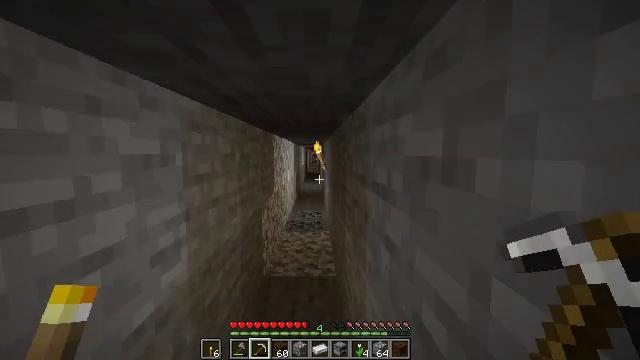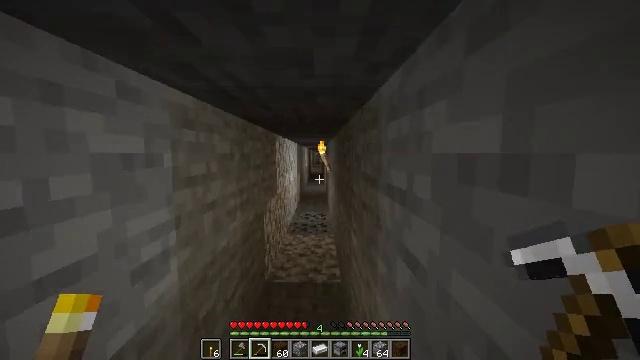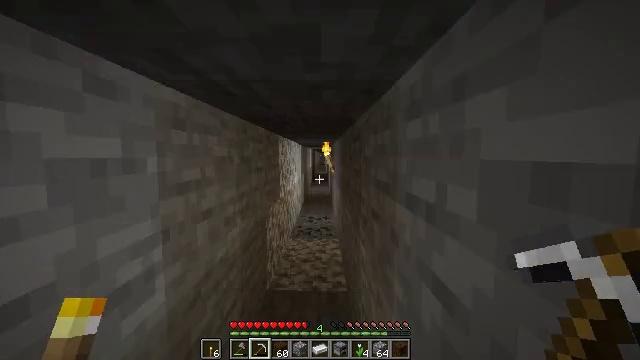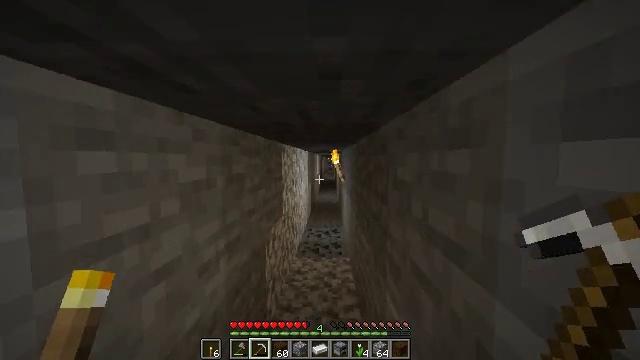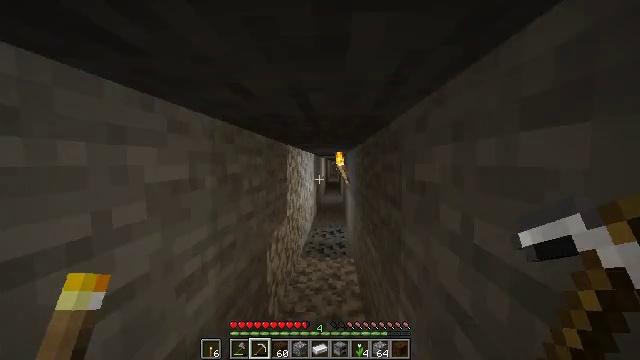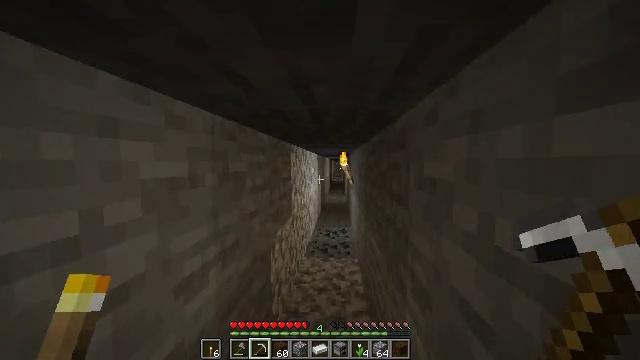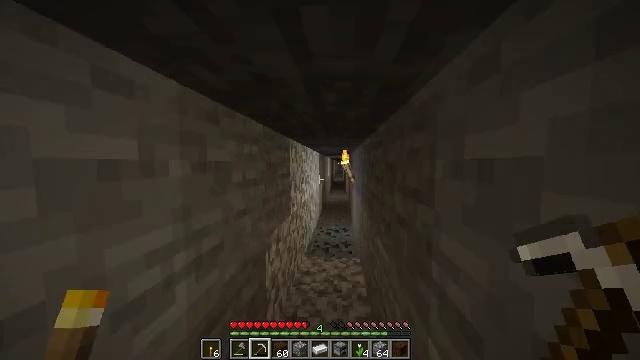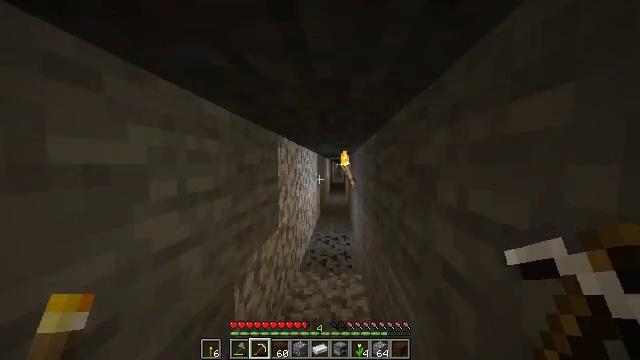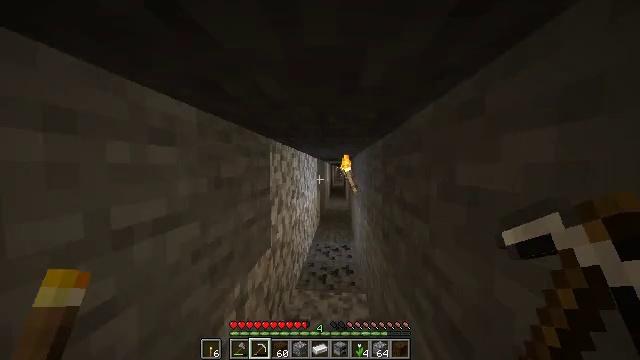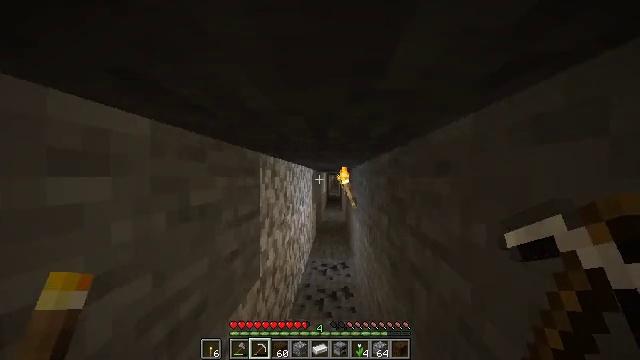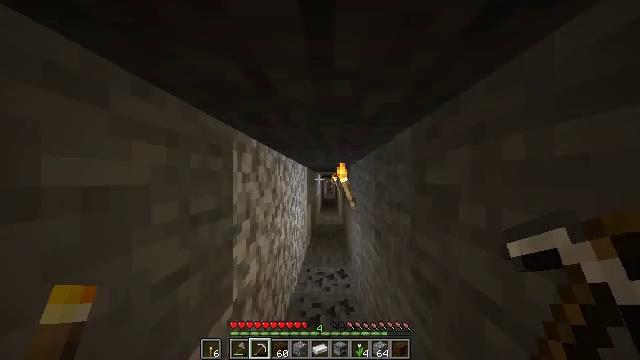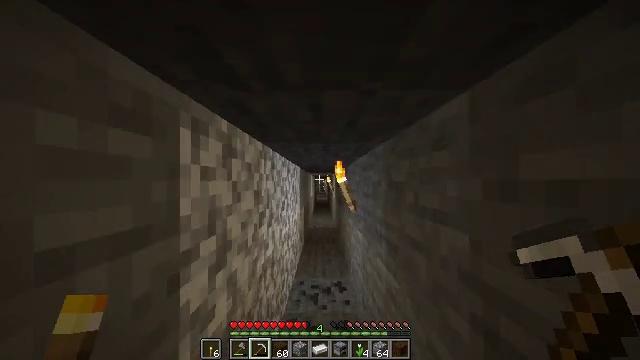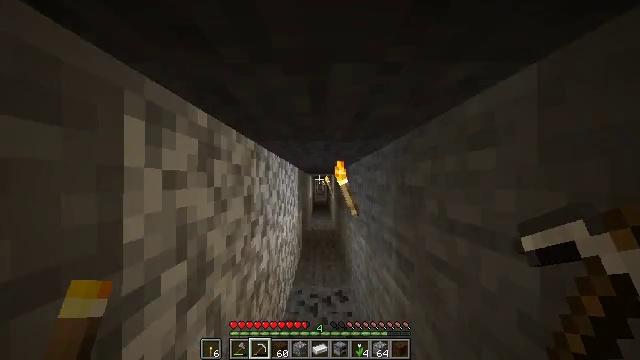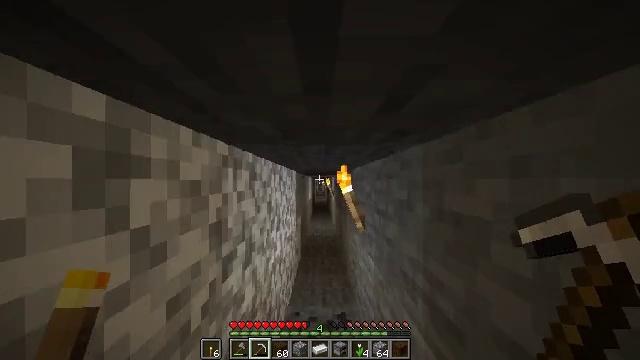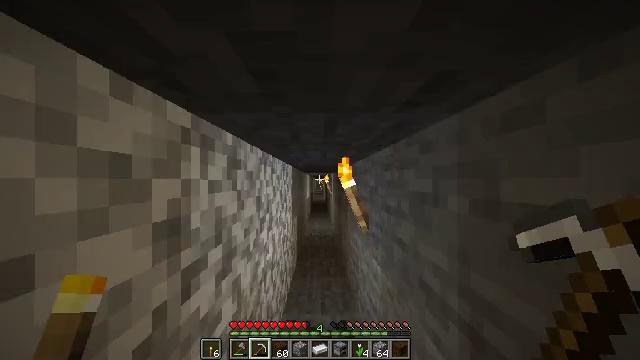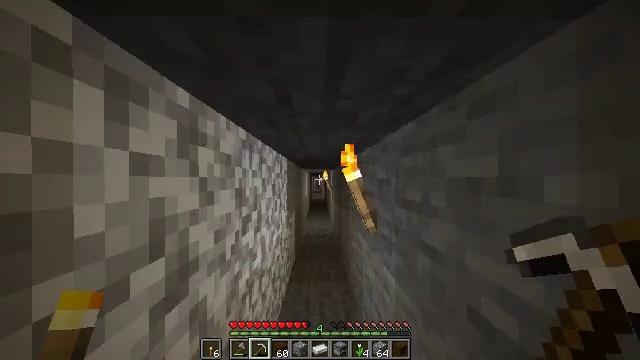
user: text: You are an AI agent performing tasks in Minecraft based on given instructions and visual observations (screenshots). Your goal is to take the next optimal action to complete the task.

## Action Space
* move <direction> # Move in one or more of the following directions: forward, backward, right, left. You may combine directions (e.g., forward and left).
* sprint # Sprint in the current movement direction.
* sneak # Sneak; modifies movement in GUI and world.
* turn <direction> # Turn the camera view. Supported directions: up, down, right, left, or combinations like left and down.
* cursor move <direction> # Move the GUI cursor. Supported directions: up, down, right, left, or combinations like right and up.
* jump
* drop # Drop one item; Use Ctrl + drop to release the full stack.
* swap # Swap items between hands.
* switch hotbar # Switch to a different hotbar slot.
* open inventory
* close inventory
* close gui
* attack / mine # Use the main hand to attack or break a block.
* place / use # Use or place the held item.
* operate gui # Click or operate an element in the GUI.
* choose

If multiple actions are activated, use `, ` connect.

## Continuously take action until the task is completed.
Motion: motion action
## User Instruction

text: Mine the furnace to collect it.
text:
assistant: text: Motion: move forward, sprint, jump
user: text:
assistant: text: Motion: move forward, sprint
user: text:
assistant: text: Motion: move forward, sprint, turn left, jump
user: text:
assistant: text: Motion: move forward, sprint, turn left, jump
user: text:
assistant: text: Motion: move forward, sprint, turn left, jump
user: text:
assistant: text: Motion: move forward, sprint
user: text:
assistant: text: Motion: move forward, sprint
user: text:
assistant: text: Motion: move forward, sprint, jump
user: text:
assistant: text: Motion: move forward, sprint, turn right and up, jump
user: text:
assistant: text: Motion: move forward, sprint, turn right and up, jump
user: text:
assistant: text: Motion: move forward, sprint, turn right
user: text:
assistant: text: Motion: move forward, sprint, jump
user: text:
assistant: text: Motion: move forward, sprint, jump
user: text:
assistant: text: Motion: move forward, sprint, jump
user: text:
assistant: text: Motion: move forward, sprint
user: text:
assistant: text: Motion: move forward, sprint, jump
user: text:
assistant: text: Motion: move forward, sprint, jump
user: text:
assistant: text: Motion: move forward, sprint, jump
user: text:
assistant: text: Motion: move forward, sprint
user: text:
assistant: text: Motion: move forward, sprint
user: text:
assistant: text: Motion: move forward, sprint, jump
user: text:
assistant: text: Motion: move forward, sprint, jump
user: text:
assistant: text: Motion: move forward, sprint, jump
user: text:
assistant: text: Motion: move forward, sprint
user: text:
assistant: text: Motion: move forward, sprint
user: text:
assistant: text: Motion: move forward, sprint, jump
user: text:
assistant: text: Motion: move forward, sprint
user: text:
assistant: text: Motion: move forward, sprint
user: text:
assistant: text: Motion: move forward, sprint, jump
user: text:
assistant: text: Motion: move forward, sprint, jump